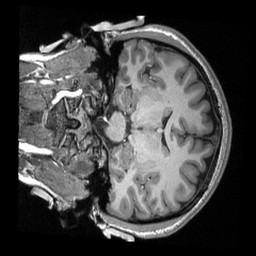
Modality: T1w
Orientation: coronal
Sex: female